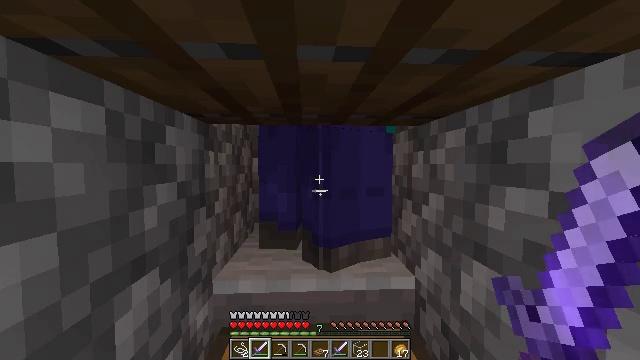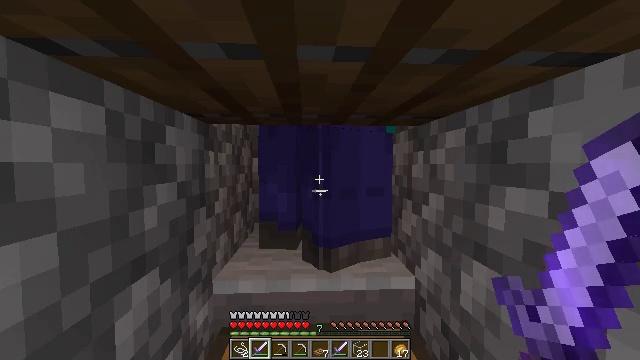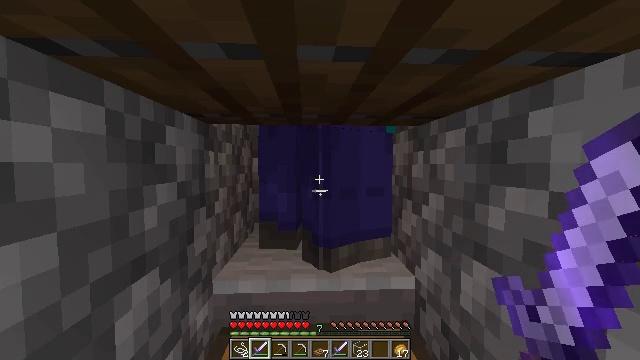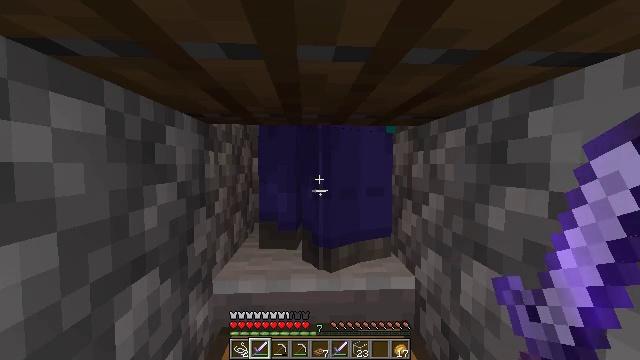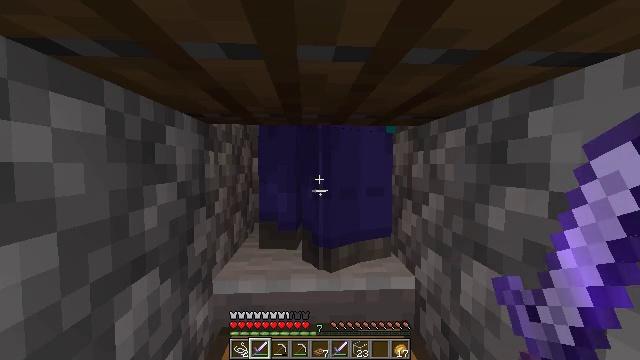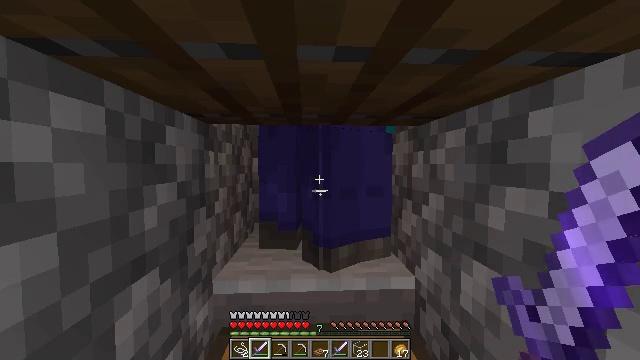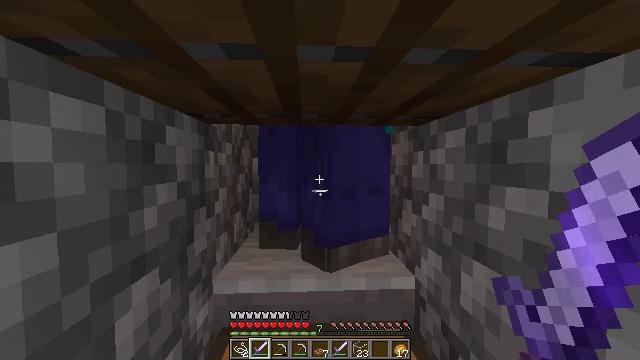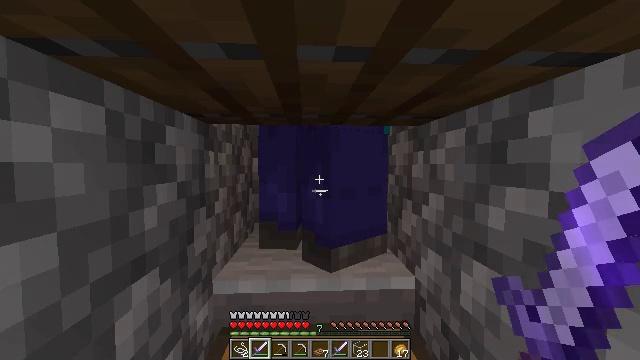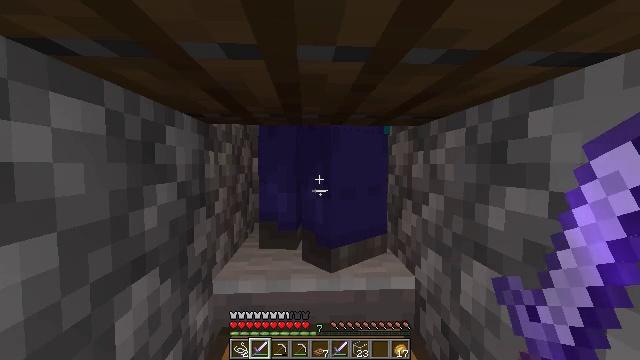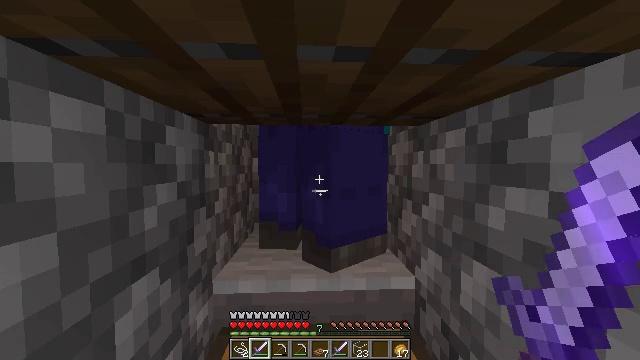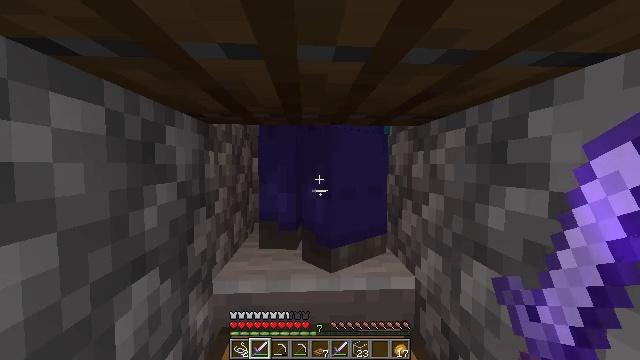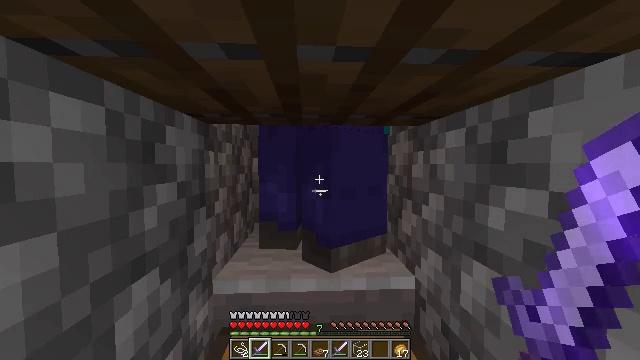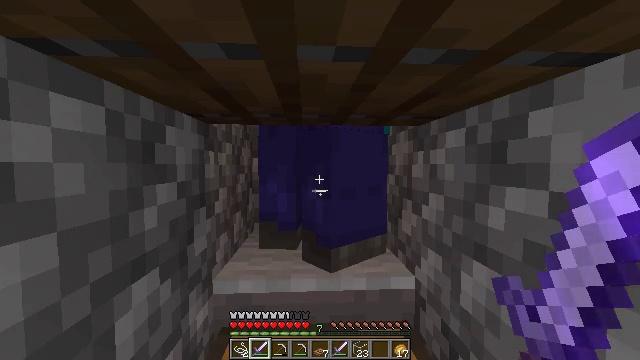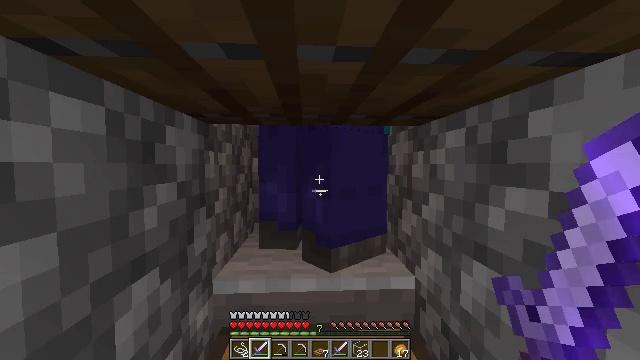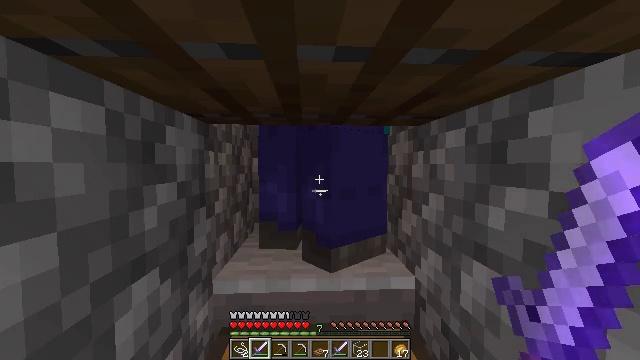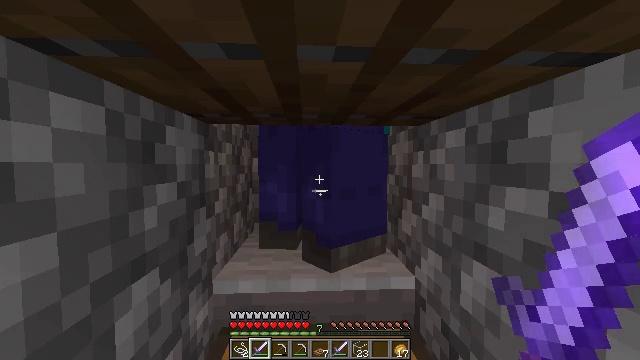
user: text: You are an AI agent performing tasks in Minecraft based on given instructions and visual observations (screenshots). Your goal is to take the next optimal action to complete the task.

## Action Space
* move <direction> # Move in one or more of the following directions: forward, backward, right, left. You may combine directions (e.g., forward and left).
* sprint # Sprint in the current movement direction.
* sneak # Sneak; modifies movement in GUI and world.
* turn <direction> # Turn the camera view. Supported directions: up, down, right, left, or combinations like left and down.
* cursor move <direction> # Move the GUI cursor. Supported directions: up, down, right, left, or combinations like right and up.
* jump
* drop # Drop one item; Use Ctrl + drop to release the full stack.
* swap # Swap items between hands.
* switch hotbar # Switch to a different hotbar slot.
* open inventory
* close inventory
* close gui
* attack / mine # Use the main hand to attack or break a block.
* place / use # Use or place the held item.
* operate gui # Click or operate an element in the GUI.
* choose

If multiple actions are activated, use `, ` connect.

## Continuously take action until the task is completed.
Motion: motion action
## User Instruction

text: Hunt the zombie.
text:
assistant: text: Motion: no_op
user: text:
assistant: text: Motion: no_op
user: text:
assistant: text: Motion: no_op
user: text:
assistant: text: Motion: no_op
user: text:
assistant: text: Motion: no_op
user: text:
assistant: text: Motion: no_op
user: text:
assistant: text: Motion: no_op
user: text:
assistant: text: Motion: no_op
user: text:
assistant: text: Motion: no_op
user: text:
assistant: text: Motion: no_op
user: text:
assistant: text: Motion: no_op
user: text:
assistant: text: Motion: no_op
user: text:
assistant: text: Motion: no_op
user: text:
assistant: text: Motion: no_op
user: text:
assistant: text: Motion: no_op
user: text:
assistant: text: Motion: no_op
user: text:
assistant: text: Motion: no_op
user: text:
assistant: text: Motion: no_op
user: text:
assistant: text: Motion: no_op
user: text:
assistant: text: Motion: no_op
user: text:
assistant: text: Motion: no_op
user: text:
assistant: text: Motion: no_op
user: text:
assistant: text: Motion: no_op
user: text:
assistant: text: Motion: no_op
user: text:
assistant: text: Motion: no_op
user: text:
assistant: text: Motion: no_op
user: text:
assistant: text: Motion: no_op
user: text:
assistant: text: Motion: no_op
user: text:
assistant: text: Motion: no_op
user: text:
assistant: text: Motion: no_op